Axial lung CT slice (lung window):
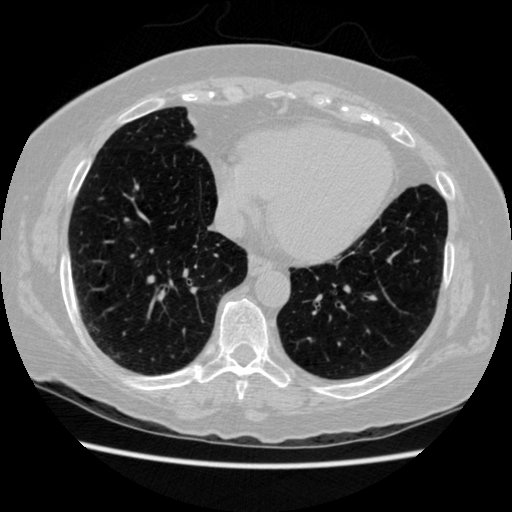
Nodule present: no